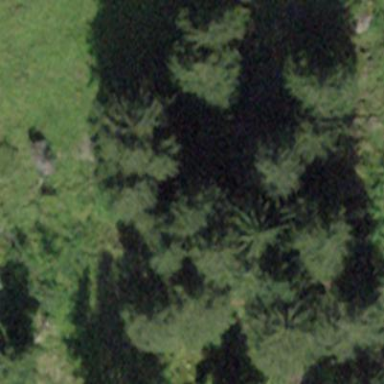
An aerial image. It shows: Forest area.